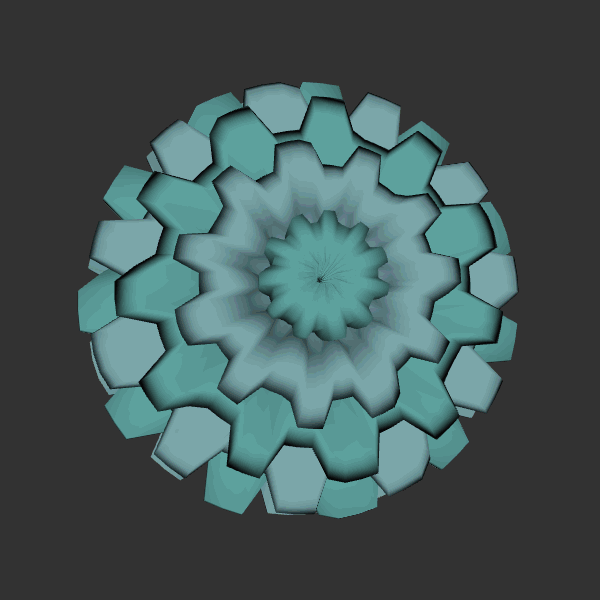
Background: dark